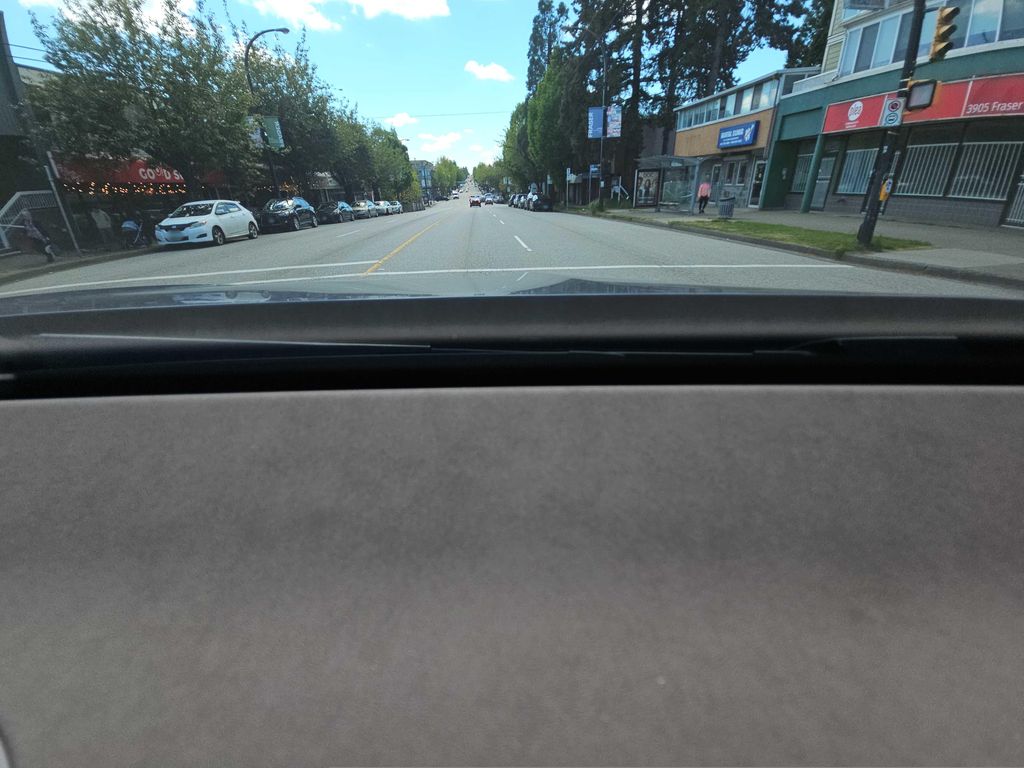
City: vancouver